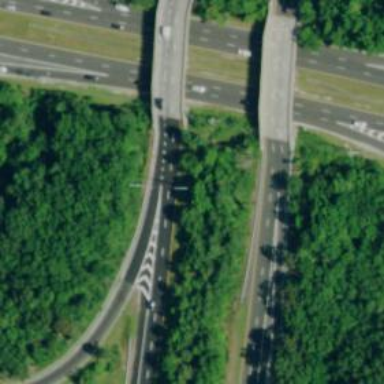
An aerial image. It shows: Urban freeway or expressway.